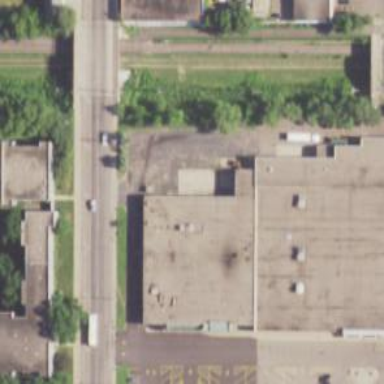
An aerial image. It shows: Building.